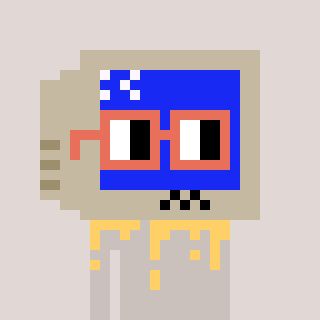
a pixel art character with square orange glasses, a old monitor-shaped head and a foggrey-colored body on a warm background